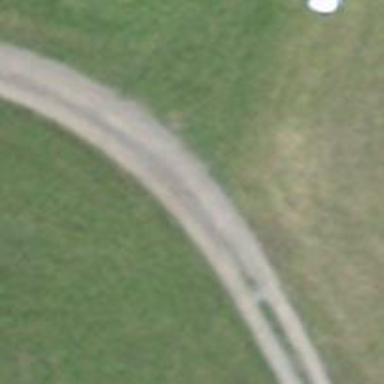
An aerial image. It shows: Track with grade2 tracktype.